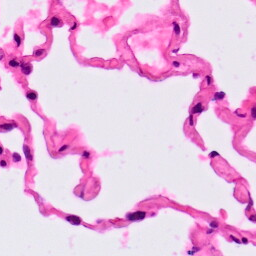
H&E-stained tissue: Lung